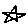
Label: star